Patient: sex F, age 65
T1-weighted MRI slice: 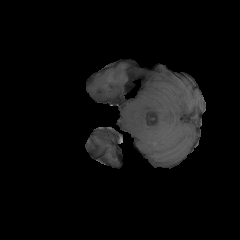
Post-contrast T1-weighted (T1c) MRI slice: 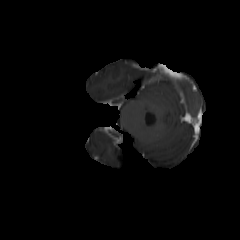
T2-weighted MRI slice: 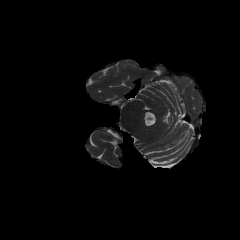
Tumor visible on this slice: no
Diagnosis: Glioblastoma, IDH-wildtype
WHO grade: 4